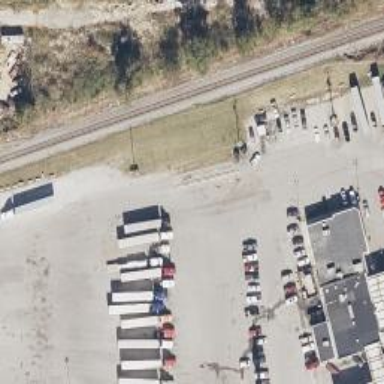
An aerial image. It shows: Weighbridge facility.